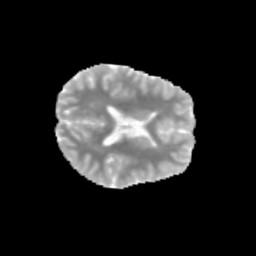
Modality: MD
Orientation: axial
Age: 11
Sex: male
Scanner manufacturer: siemens
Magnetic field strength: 3 T
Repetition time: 3.8 s
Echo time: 0.07 s